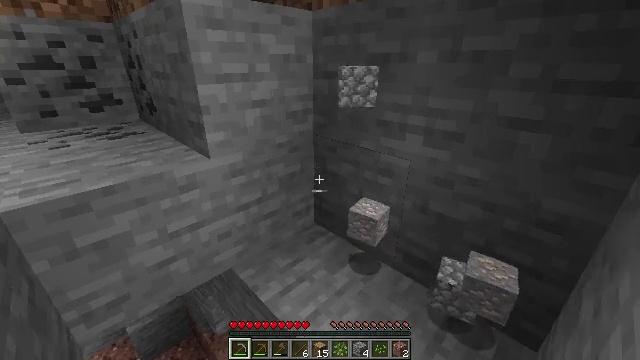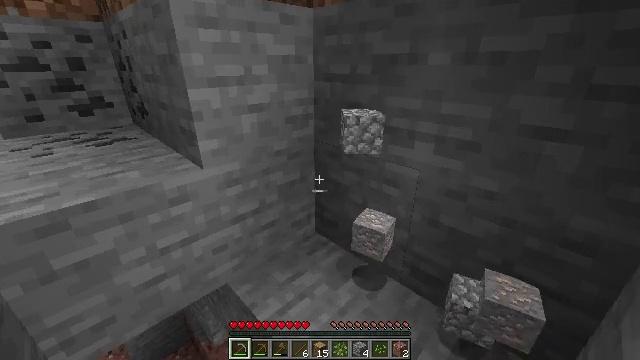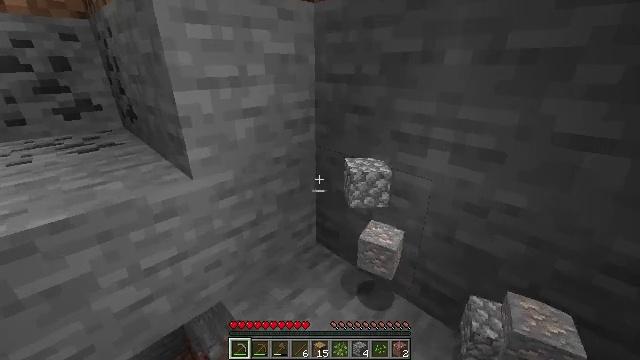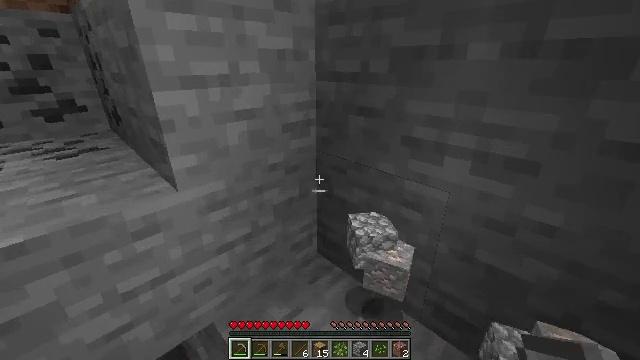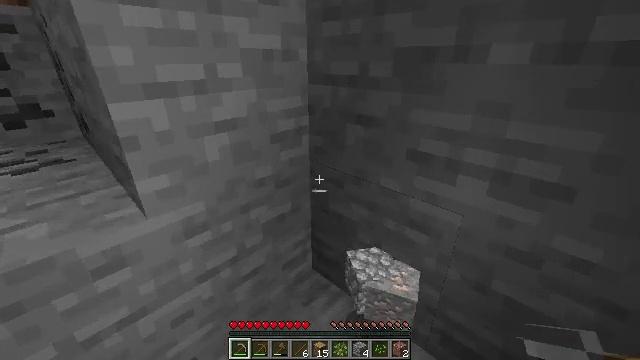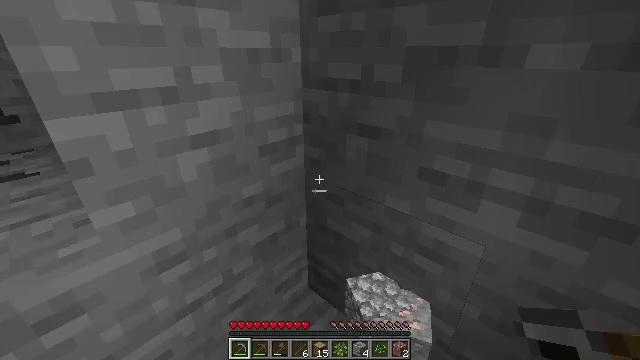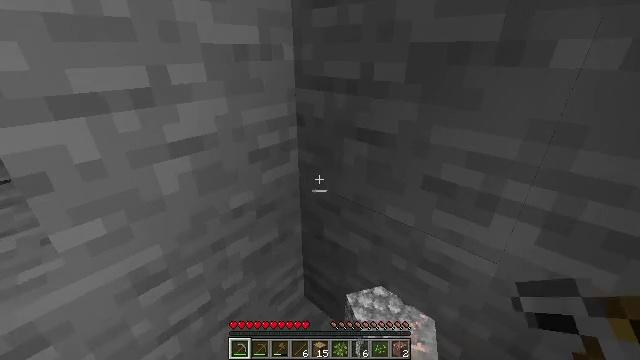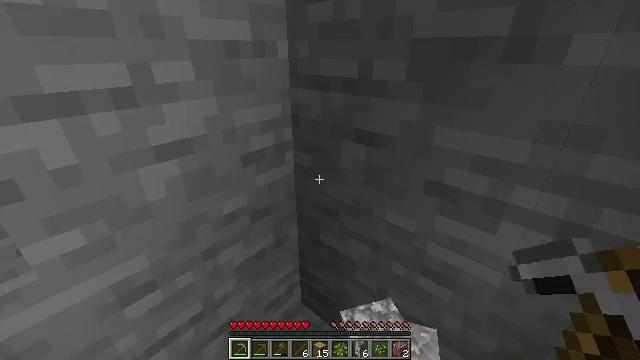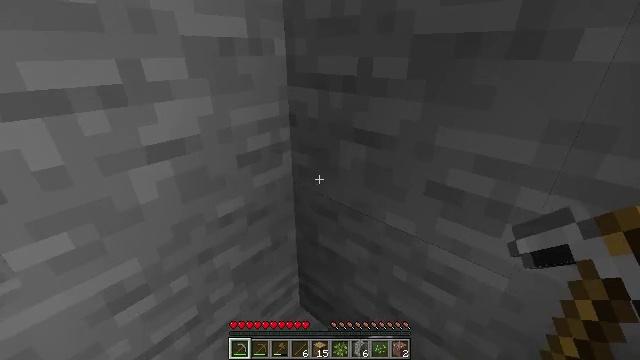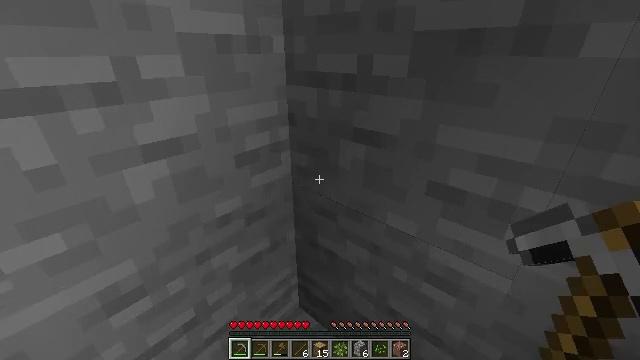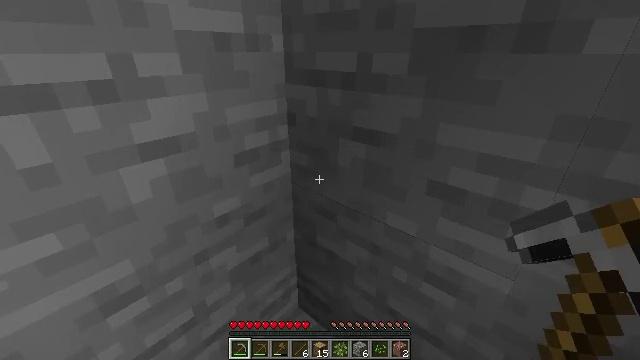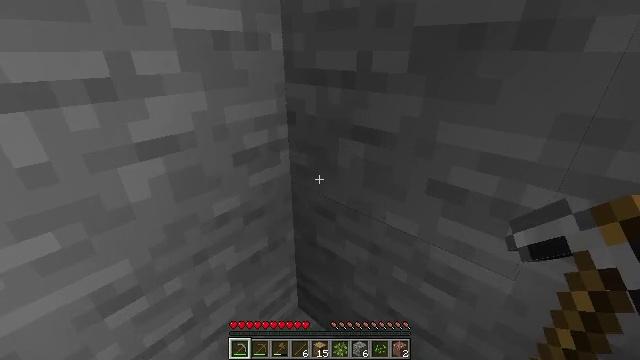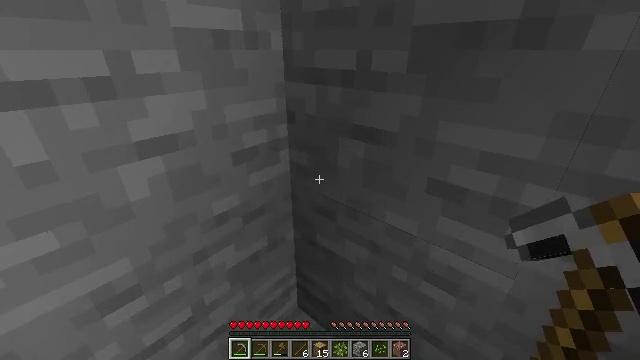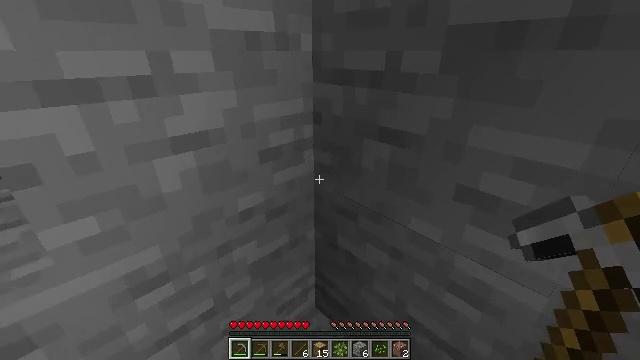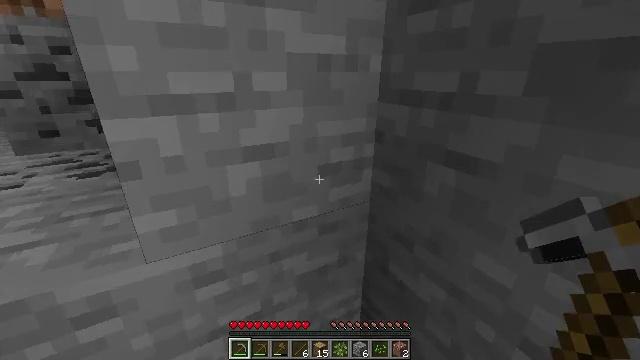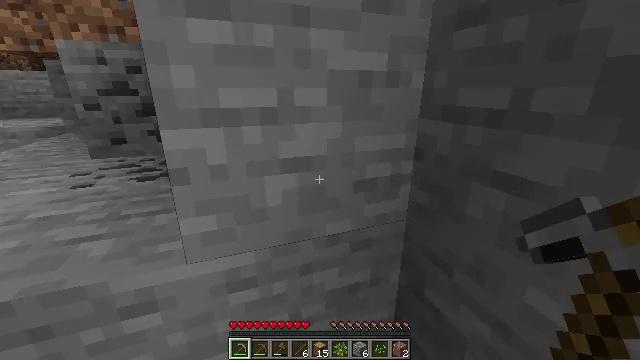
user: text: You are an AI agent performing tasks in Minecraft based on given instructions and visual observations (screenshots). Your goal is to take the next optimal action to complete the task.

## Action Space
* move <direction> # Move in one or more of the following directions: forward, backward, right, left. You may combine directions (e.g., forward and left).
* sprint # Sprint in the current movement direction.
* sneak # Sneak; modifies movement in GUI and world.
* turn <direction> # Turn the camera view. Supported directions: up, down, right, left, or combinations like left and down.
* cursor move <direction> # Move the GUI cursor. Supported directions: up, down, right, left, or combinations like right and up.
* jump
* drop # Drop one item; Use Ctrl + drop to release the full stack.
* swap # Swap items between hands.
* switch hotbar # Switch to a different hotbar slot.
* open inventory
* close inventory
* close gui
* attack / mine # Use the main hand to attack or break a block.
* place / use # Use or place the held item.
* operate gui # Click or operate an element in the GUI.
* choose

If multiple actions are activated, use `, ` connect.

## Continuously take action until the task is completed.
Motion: motion action
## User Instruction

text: Use a pickaxe to gather granite.
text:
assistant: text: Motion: move forward
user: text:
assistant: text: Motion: move forward
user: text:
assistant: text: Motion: move forward
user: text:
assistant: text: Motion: move forward, turn right
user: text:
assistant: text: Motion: no_op
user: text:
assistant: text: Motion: no_op
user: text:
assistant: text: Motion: no_op
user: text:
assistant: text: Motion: no_op
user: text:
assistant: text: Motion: no_op
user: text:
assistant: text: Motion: no_op
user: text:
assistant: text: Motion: no_op
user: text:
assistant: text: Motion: no_op
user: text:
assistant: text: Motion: turn left
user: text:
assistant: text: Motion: turn left and up
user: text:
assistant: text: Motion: turn left and up
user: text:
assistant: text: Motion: turn left and up
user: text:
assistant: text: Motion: turn left and up, attack / mine
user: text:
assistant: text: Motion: attack / mine
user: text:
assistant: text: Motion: attack / mine
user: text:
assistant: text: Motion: attack / mine
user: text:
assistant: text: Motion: attack / mine
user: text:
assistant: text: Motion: attack / mine
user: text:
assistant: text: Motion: attack / mine
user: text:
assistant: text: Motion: attack / mine
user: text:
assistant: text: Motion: attack / mine
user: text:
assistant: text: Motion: attack / mine
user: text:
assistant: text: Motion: attack / mine
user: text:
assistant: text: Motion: attack / mine
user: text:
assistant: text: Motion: attack / mine
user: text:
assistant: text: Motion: attack / mine